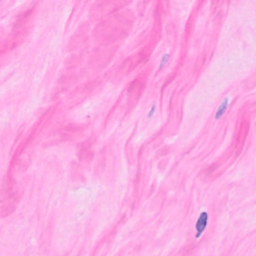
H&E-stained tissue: Breast